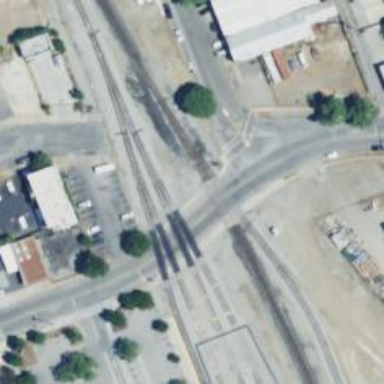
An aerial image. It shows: Railway crossing.